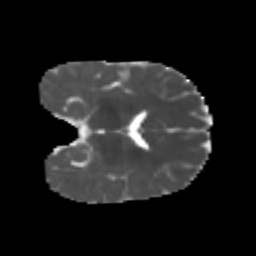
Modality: MD
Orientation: coronal
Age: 7
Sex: female
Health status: healthy